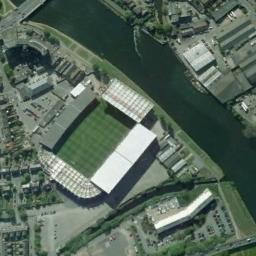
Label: stadium